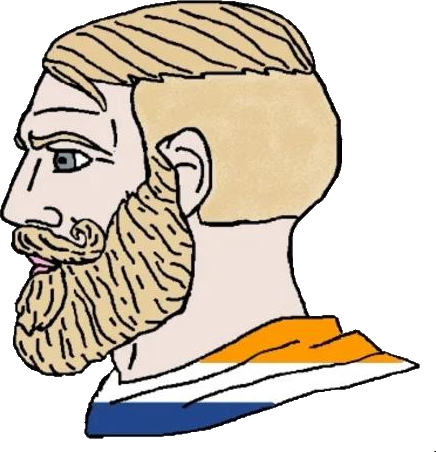
Label: 4_Yes_Chad